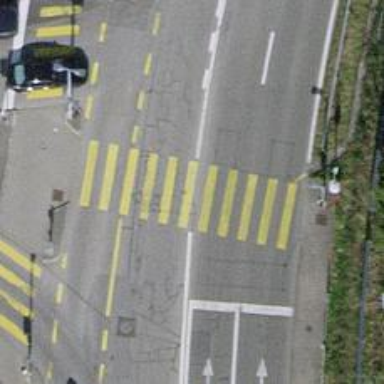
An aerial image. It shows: Crossing with traffic signals.